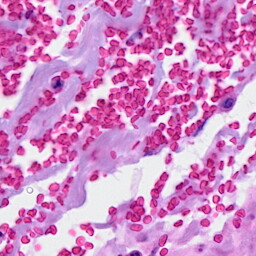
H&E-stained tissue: Breast